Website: bh-photo
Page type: store-pickup
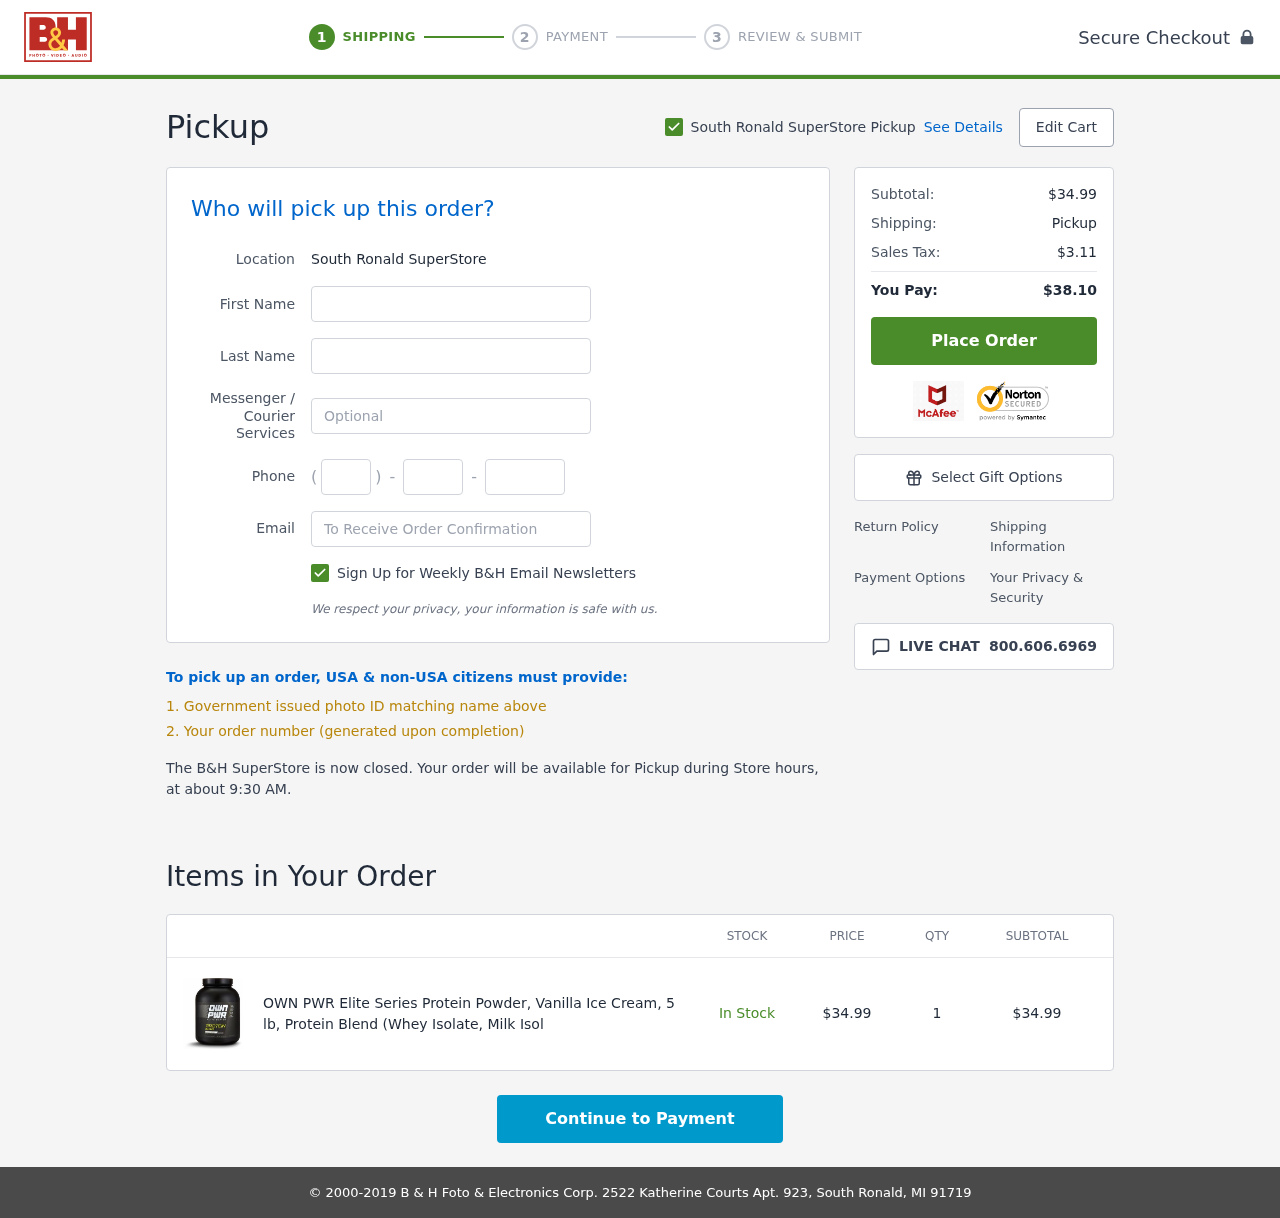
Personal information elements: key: PII_EMAIL
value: laura.chung@yahoo.com
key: PII_FIRSTNAME
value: Laura
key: PII_LASTNAME
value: Chung
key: PII_LOCATION1_CITY
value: South Ronald SuperStore Pickup
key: PII_LOCATION1_CITY
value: South Ronald SuperStore
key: PII_PHONE_AREA
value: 850
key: PII_PHONE_PREFIX
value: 758
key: PII_PHONE_SUFFIX
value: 4418
Product elements: key: PRODUCT1_NAME
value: OWN PWR Elite Series Protein Powder, Vanilla Ice Cream, 5 lb, Protein Blend (Whey Isolate, Milk Isol
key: PRODUCT1_PRICE
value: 34.99
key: PRODUCT1_QUANTITY
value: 1
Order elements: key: ORDER_SUBTOTAL
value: $34.99
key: ORDER_TAX
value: $3.11
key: ORDER_TOTAL
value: $38.10